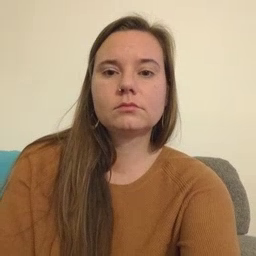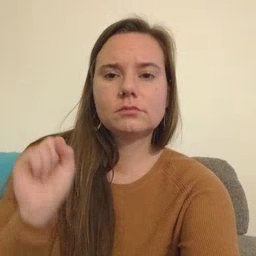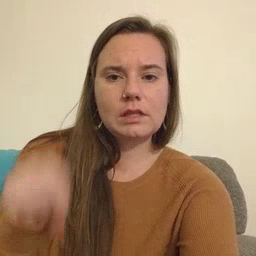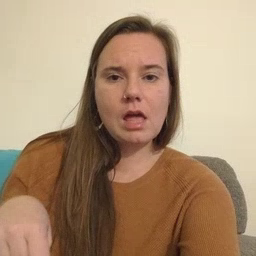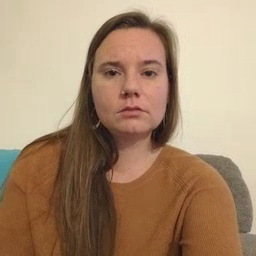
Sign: can